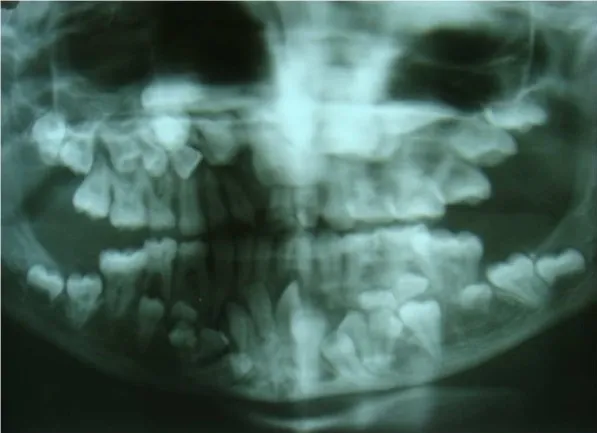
Orthopantomogram showing impacted supernumeraries.
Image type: radiology (x_ray)